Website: bh-photo
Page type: gifting
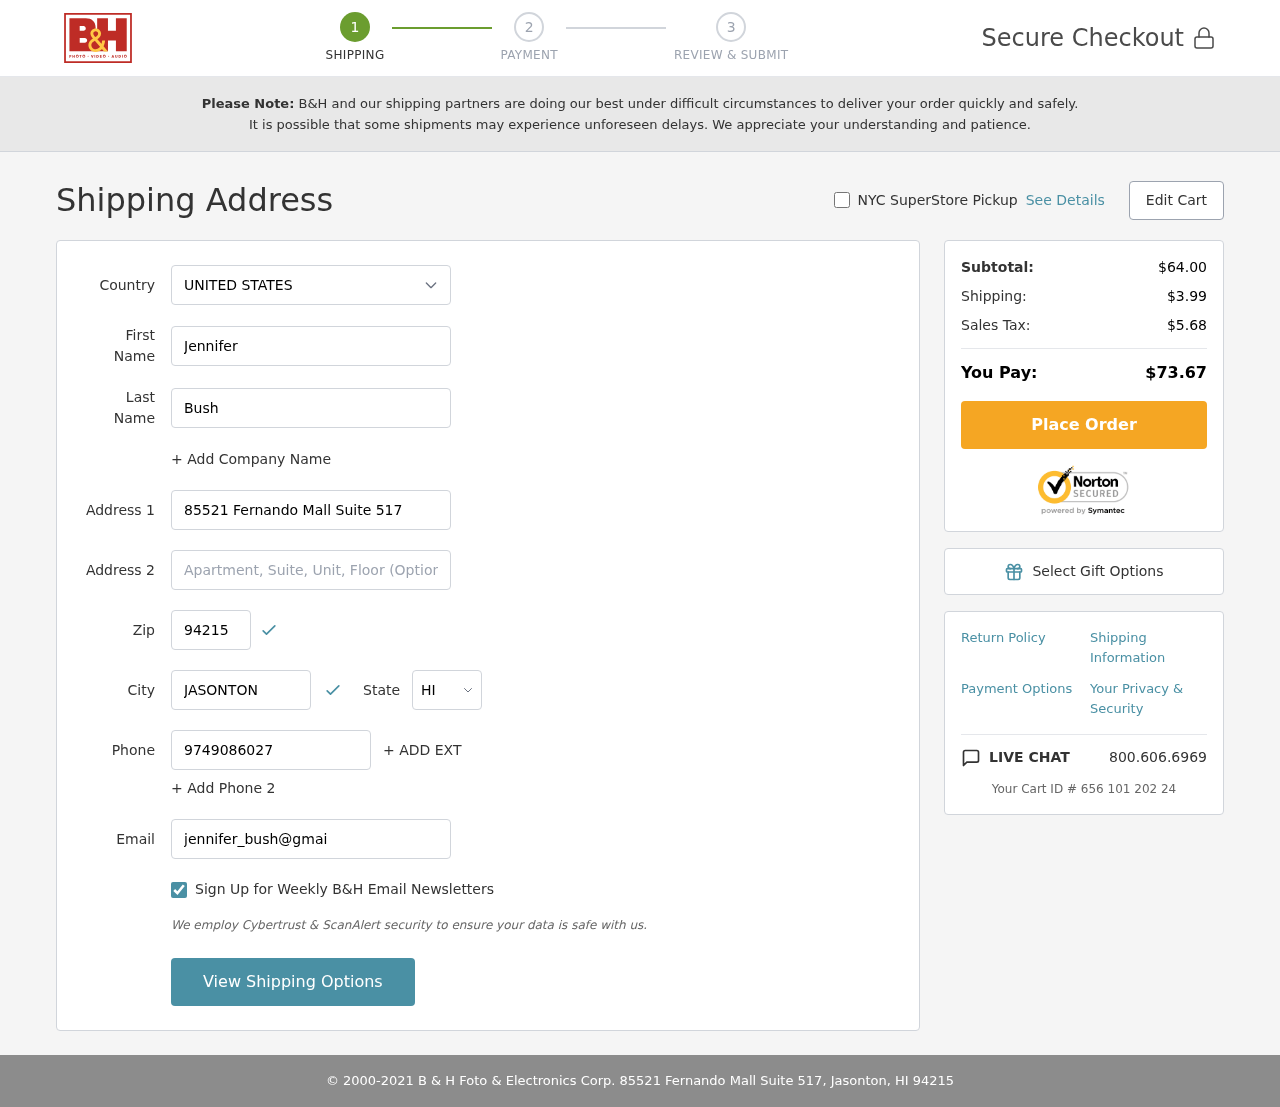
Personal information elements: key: PII_CITY
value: Jasonton
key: PII_COUNTRY
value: United States
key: PII_EMAIL
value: jennifer_bush@gmail.com
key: PII_FIRSTNAME
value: Jennifer
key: PII_LASTNAME
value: Bush
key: PII_PHONE
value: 9749086027
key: PII_POSTCODE
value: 94215
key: PII_STATE_ABBR
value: HI
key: PII_STREET
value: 85521 Fernando Mall Suite 517
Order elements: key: ORDER_SUBTOTAL
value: $64.00
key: ORDER_SHIPPING_COST
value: $3.99
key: ORDER_TAX
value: $5.68
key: ORDER_TOTAL
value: $73.67
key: ORDER_ID
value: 656 101 202 24